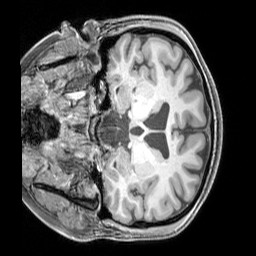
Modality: T1w
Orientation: coronal
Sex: female
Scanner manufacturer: siemens
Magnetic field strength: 3 T
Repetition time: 2.3 s
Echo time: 0.00226 s